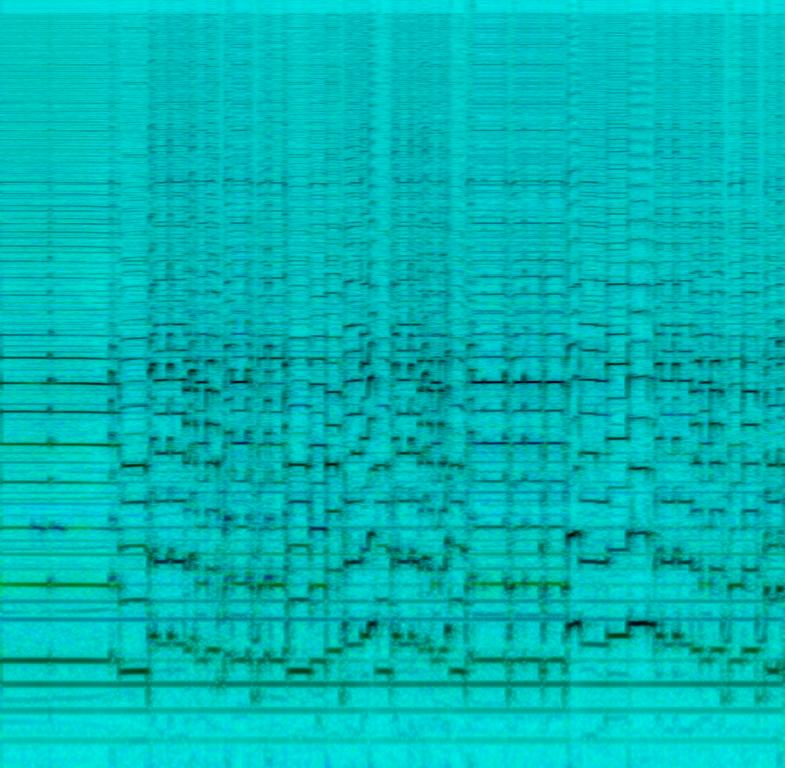
Someone is playing a fast melody on bagpipes in the lower higher register accompanied by a base drone sound. This song may be playing during a traditional ceremony or event.